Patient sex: M
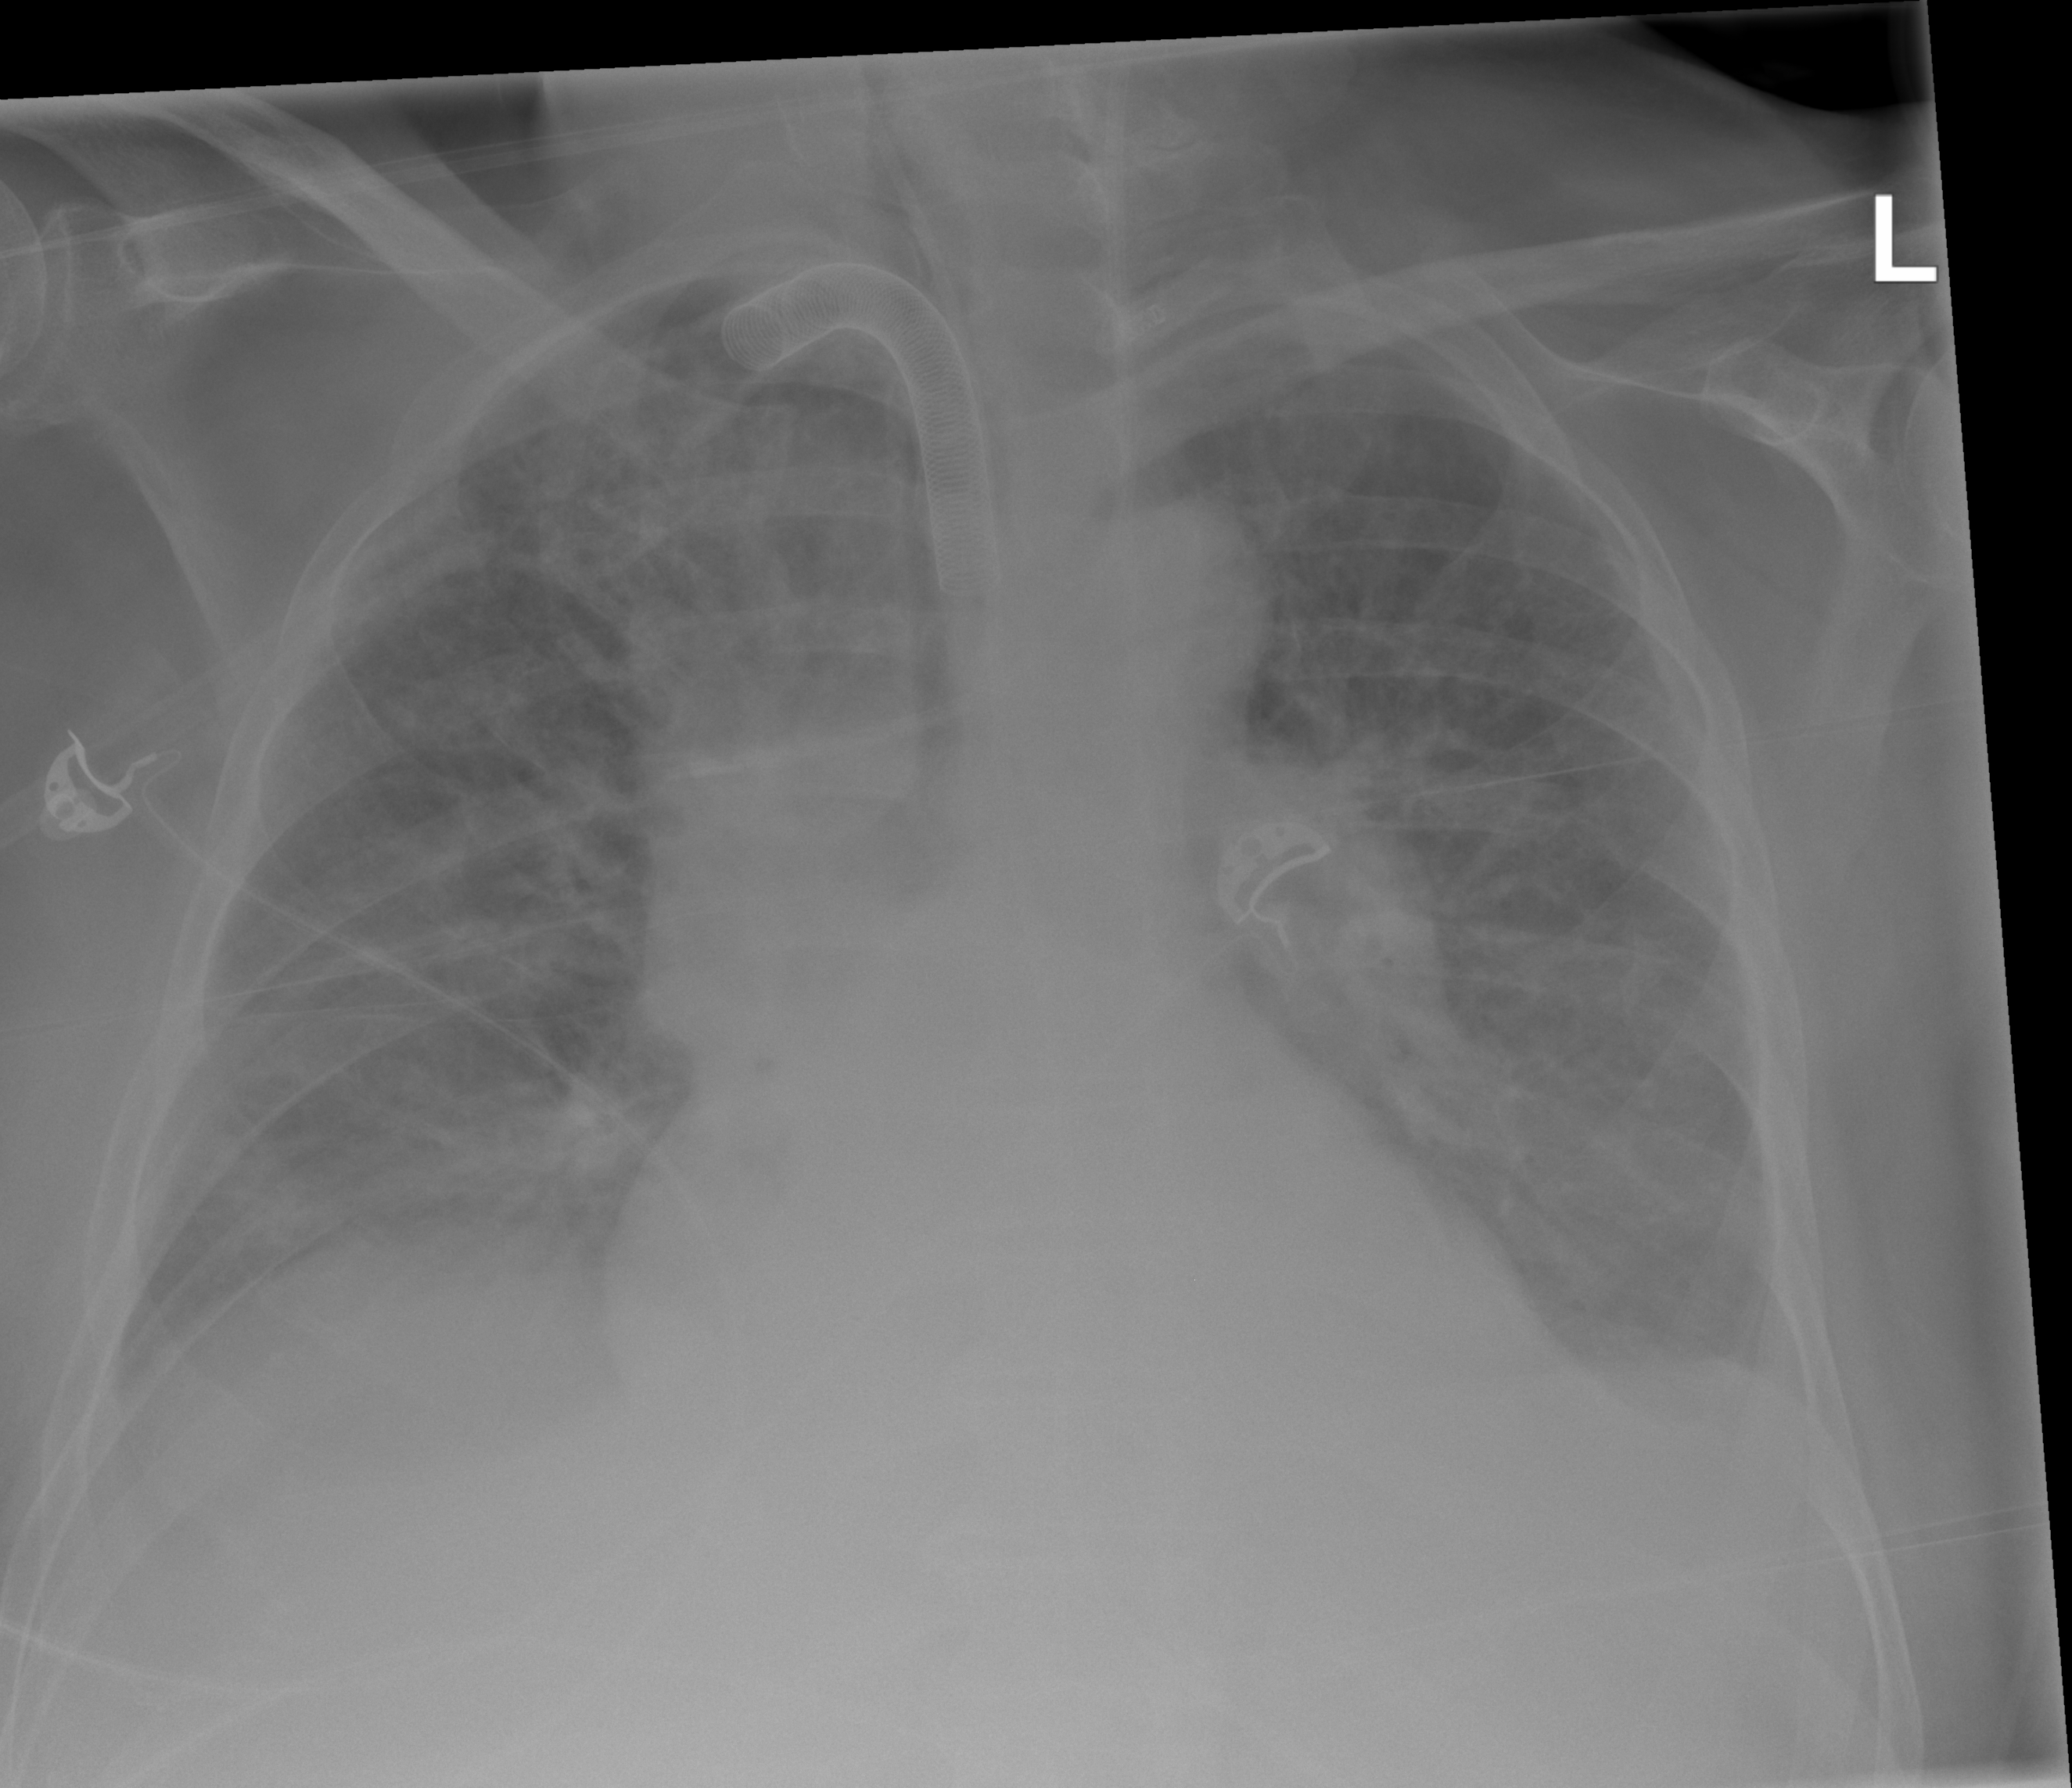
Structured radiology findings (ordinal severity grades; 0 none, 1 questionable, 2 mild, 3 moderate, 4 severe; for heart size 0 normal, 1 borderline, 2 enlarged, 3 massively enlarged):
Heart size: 2
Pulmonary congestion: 2
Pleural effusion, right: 1
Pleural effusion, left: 1
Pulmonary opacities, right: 0
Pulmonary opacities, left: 0
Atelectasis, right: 2
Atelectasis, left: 2